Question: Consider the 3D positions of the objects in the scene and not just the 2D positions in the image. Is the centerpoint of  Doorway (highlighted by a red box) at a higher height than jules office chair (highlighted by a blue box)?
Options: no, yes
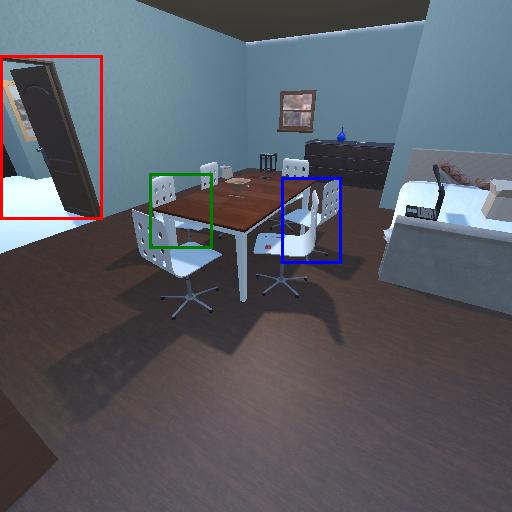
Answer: no